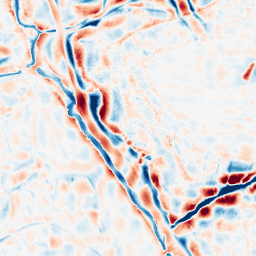
Category: wavelet
Decomposition family: wavelet_biorthogonal
Decomposition parameters: wavelet: bior5.5
level: 4
Upsampling method: bspline
Upsampling parameters: scale: 8
Upsampling scale: 8